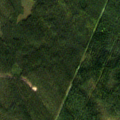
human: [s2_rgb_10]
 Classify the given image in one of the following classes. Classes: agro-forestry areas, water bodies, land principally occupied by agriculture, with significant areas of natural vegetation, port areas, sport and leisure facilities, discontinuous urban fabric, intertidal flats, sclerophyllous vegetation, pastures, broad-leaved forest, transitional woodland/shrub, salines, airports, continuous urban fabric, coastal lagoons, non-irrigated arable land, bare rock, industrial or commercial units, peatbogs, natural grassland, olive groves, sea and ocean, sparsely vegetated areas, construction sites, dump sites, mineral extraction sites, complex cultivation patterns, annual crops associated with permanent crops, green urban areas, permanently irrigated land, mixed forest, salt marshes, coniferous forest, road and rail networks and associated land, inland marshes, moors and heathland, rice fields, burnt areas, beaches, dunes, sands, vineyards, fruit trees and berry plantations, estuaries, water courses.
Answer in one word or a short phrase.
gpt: coniferous forest, transitional woodland/shrub